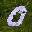
Label: 0